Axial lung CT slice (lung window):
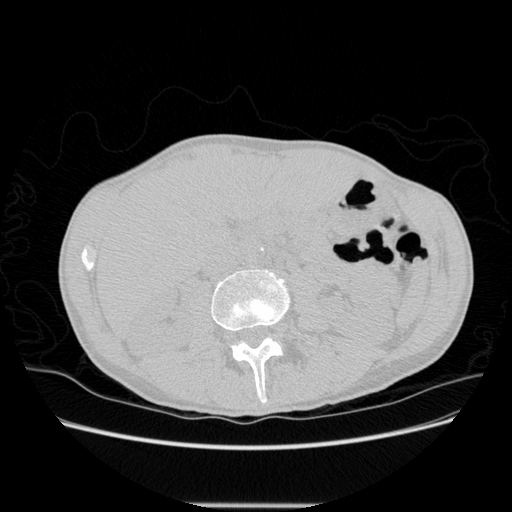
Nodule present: no